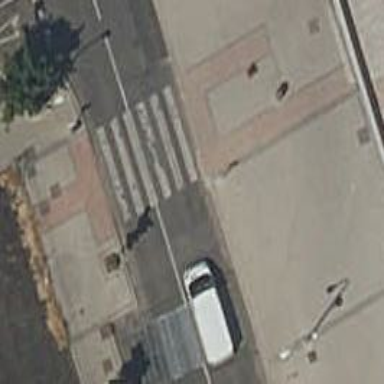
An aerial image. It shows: Uncontrolled zebra crossing on the road.